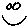
Label: smiley face